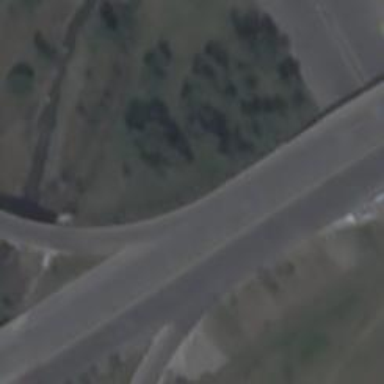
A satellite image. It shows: Trunk_link highway with cloverleaf junction.